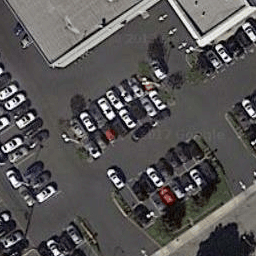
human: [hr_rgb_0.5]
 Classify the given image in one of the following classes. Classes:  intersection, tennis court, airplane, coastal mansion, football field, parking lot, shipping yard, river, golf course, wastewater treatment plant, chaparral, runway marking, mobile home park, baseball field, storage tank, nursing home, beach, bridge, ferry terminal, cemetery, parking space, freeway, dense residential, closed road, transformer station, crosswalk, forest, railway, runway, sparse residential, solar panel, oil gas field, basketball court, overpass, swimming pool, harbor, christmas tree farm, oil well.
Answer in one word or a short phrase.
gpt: parking lot